Question: The tick intervals on my graph are not aligned with the graph lines, this occurred when I increased the height of the graph (which is a design requirement). I've read through and tried out Highcharts <URL> but this isn't exactly what I want, is it possible to position where the numbers are placed? they need pushing up to align them.
Here's a screenshot:
Here's the code on a <URL> - sorry can't get in running properly on there
I can't see anything on the yAxis settings that would be affecting it
'yAxis: { min: 0, labels: { format: '{value}%', style: { fontSize: 26, } }, gridLineColor: '#f7a600', gridLineWidth: 2, tickInterval: tickIntervalNumber, title: { text: '' },'
I don't think the if statement at the top would affect it either but I could be wrong
'//tick inteval variable if (total > 200) { var tickIntervalNumber = 200 / 4 } else { var tickIntervalNumber = 100 / 4 }'

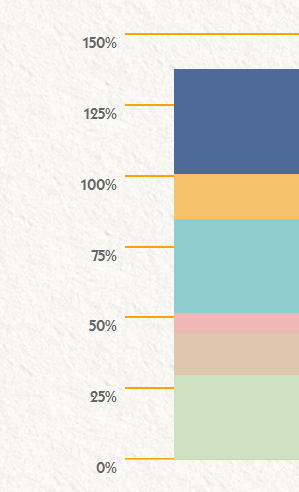
Answer: Without seing your code, I'm not sure if this is the problem, but you can adjust the label positions relative to the tick lines as follows:
'''
yAxis: {
labels: {
align: 'right',
y:0
}
},
'''
The 'y' options allows you to move the labels up/down relative to the tick lines.
<URL>